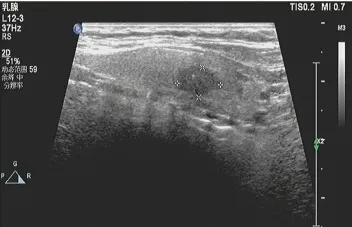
Ultrasound and computed tomography (CT) images of a tumor. (C) A hypoechoic nodule with microcalcifications in the isthmus lobe.
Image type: radiology (ultrasound)